Interaction volume radius: 5 \u00c5
Interaction volume height: 10 \u00c5
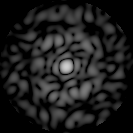
Disorder parameter: 0.8658